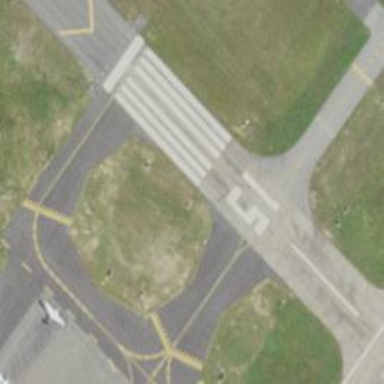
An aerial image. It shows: View of taxiway at the airport.